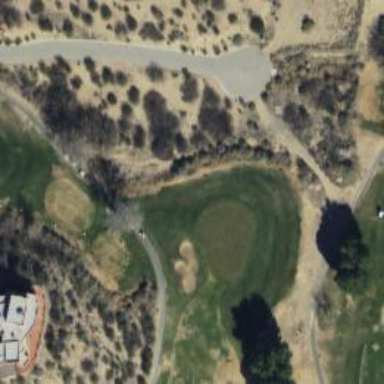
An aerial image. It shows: View of golf hole.